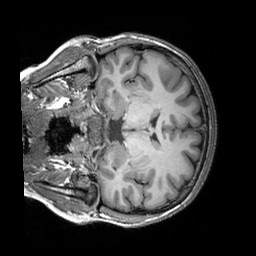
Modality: T1w
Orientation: coronal
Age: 20
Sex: female
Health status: healthy
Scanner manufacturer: siemens
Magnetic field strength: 3 T
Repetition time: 2.3 s
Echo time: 0.00303 s